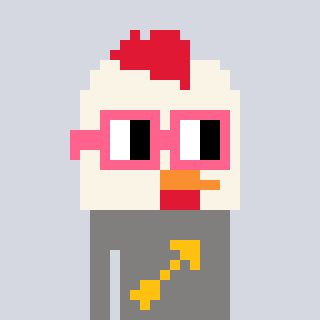
a pixel art character with square pink glasses, a chicken-shaped head and a bluegrey-colored body on a cool background